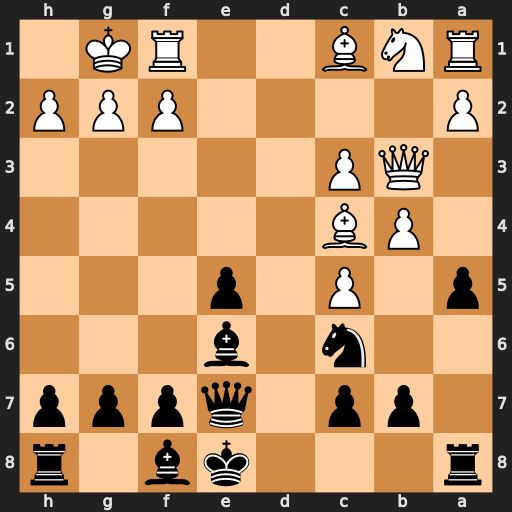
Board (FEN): r3kb1r/1pp1qppp/2n1b3/p1P1p3/1PB5/1QP5/P4PPP/RNB2RK1
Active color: b
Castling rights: kq
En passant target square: -
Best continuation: a4 Qb2 Bxc4